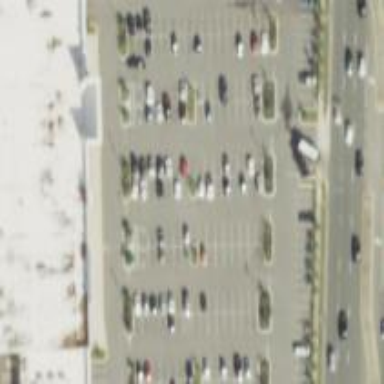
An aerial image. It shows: Parking space is available.